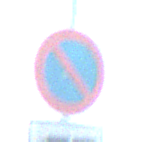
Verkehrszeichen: EingeschraenktesHalteverbot
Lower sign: HinweisDurchSinnbild16
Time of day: Night
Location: Outdoor (Nature)
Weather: PartlyCloudy
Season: NotSpecified
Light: Natural